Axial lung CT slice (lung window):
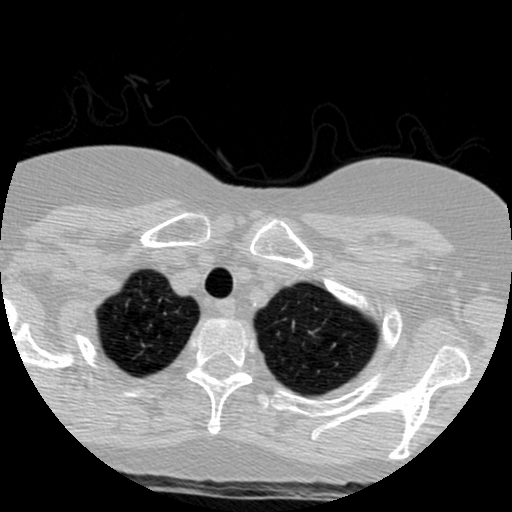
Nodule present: no